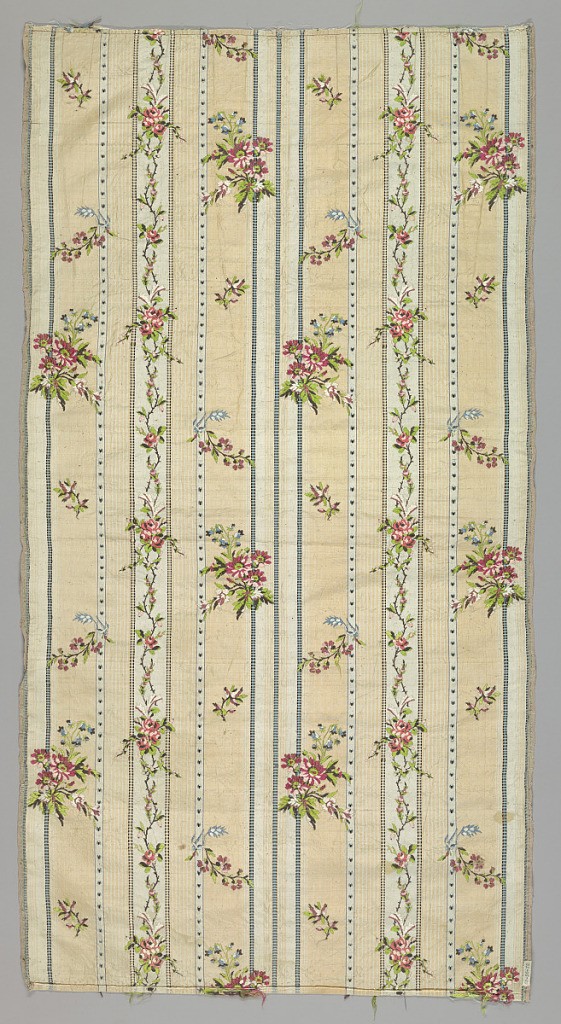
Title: Textile
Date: late 18th century
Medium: silk Technique: taffeta
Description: Short panel of pale yellow taffeta brocaded in a multicolored pattern of stripes, rose vines, and small flower clusters.